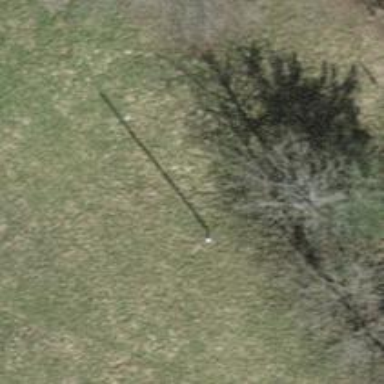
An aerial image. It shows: Minor power line.